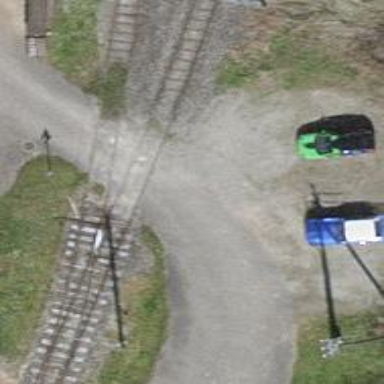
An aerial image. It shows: Level crossing along the railway.